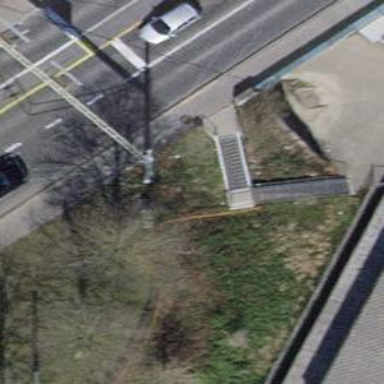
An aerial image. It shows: Metal steps along the road.